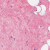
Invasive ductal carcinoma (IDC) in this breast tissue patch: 0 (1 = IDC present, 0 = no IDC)